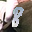
Label: 8